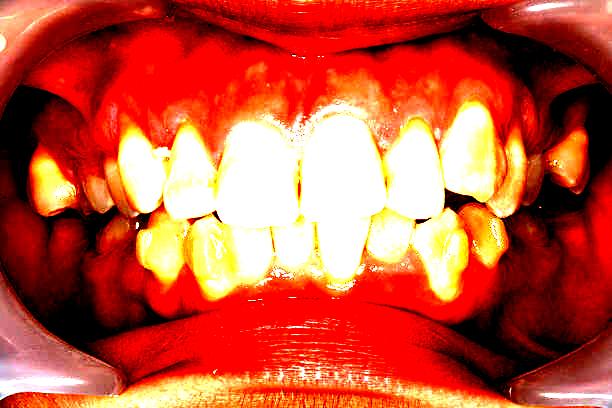
Condition: Gingivitis